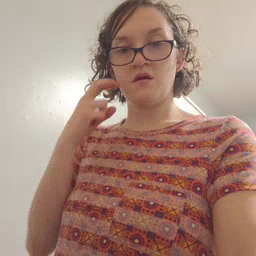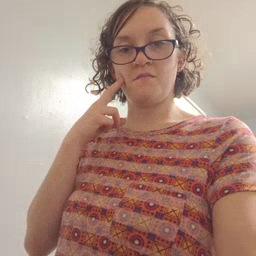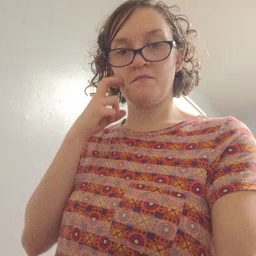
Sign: gum